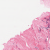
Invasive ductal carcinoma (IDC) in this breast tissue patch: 1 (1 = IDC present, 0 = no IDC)